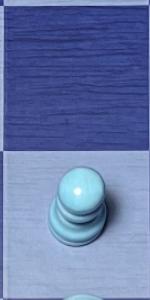
Label: Pawn_White